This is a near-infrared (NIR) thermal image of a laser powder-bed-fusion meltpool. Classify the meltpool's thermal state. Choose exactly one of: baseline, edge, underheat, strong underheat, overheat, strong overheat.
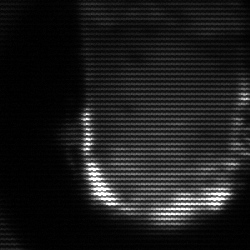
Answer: baseline